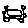
Label: car